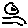
Label: moon